Question: I've been working on implementing Parsley.js into a Rails app that is using Bootstrap for CSS and JS classes. I have everything working, except some CSS that is giving me a headache. For some reason, if there are any validation error the addon's height gets resized to occupy the whole space. I tried using the max-height property without any luck, and I think is something that can be fixed with a clearfix. Can someone please help me? An example of my error can be found here: <URL> . Thanks is advanced.
Edit: Here is a mockup of my desired output:

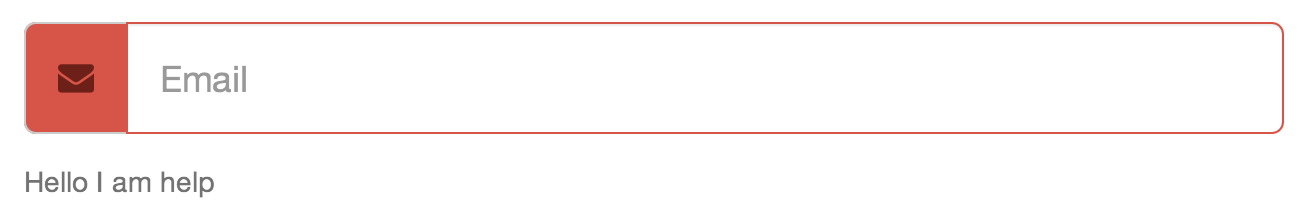
Answer: I have try to solve this with js but unfortunately not getting the js so I have added 'position: absolute' to the error messages.
I have added following styles
'''
#new_user{
position:relative;
}
.help-block{
position:absolute;
}
.has-error{
margin-bottom:32px;
}
'''
here is the updated code
<URL>
hope this will hep you.